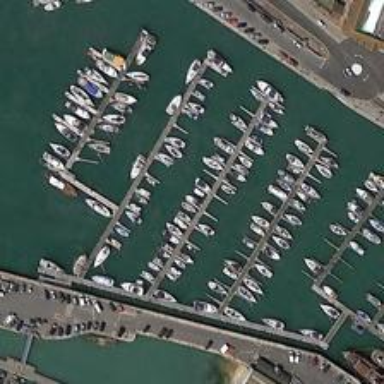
Many white ships docked at the port,some of them are blue .